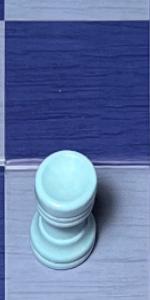
Label: Rook_White